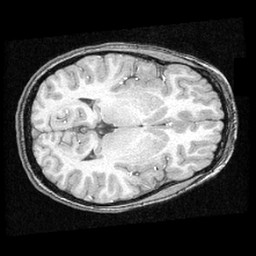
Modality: T1w
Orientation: axial
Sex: female
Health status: ill
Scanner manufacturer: ge
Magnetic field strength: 1.5 T
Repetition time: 21 s
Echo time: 0.008 s